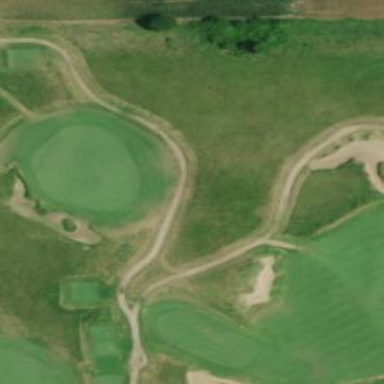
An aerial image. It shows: Rough area in golf course.